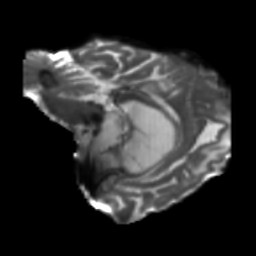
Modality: T2w
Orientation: sagittal
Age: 71
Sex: female
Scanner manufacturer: siemens
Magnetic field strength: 3 T
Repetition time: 5.47 s
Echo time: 0.0854 s